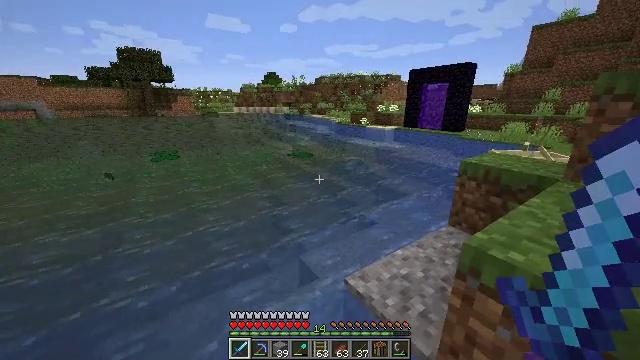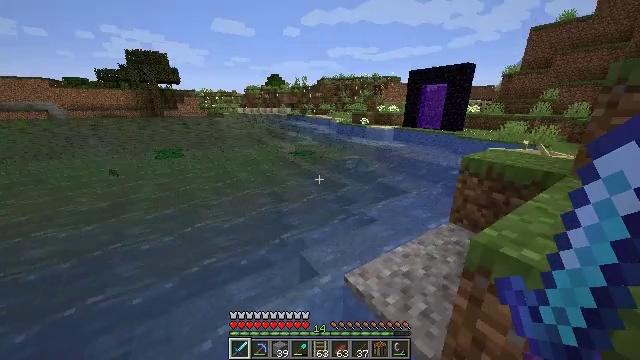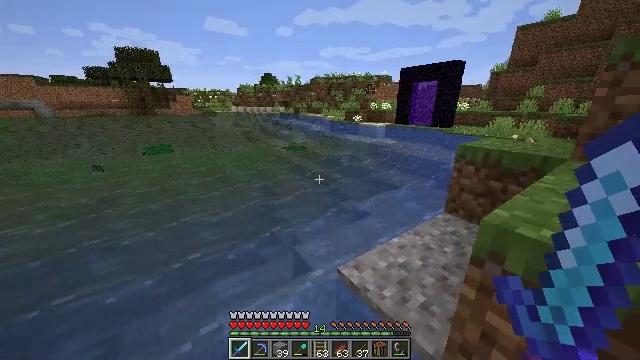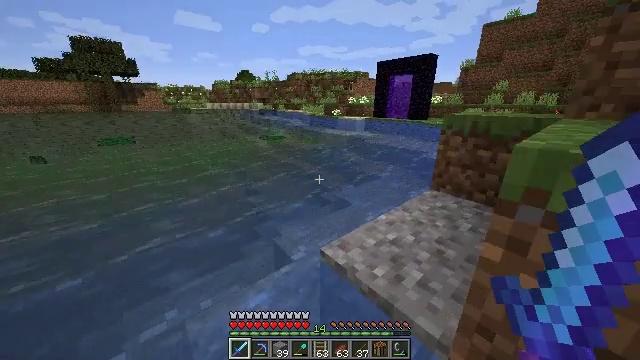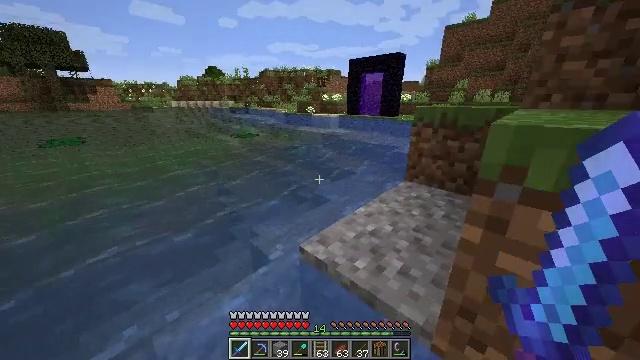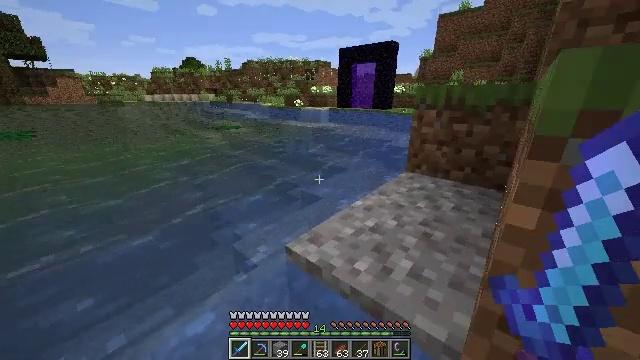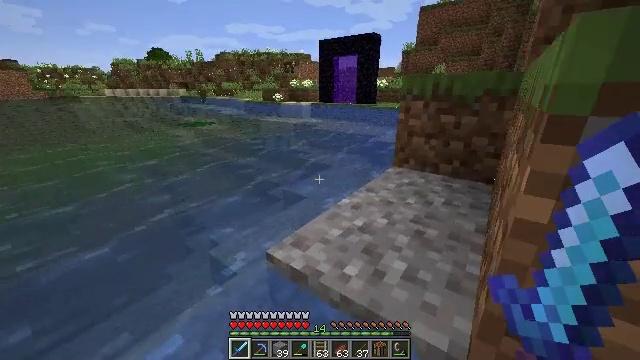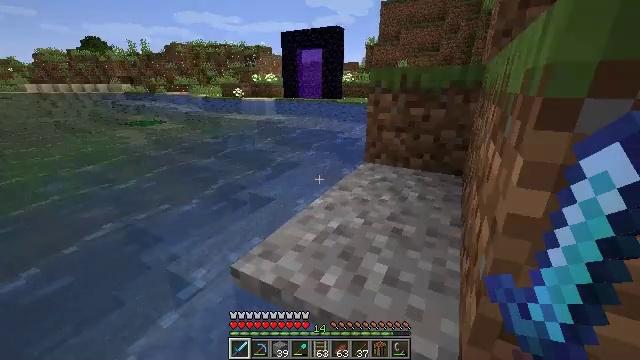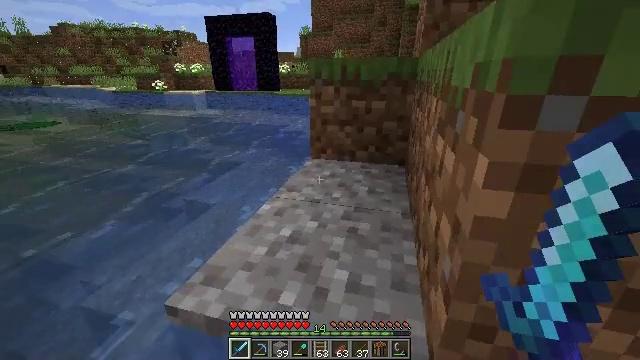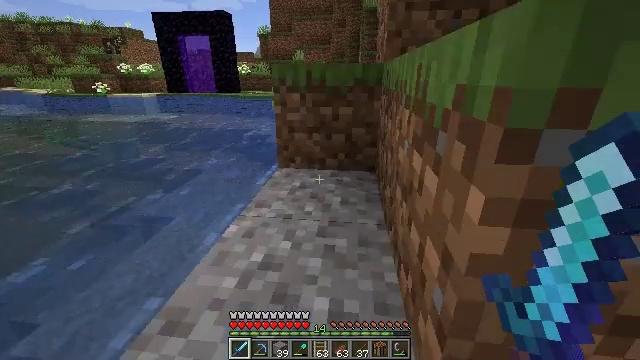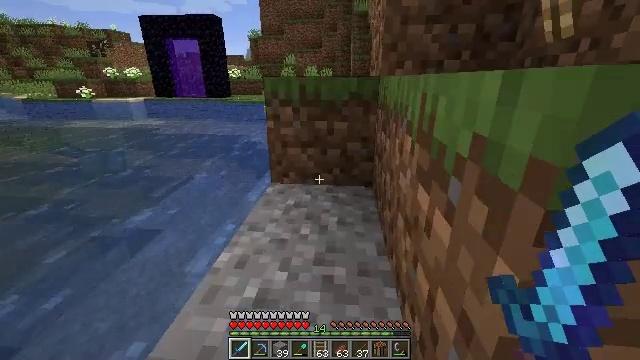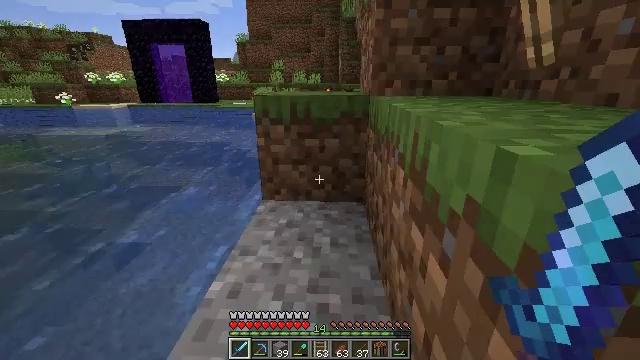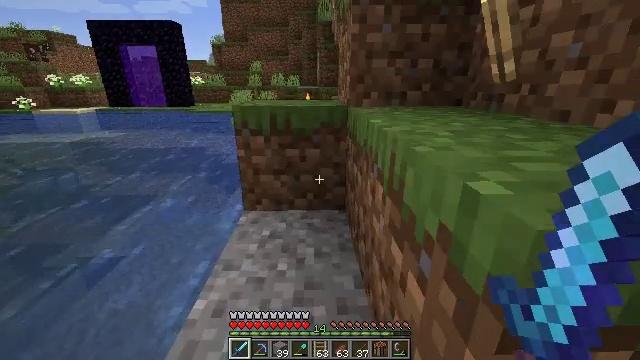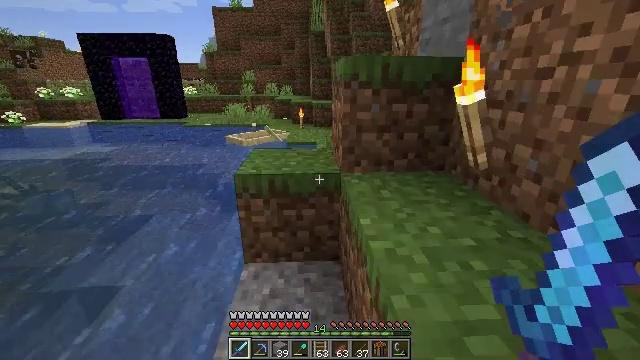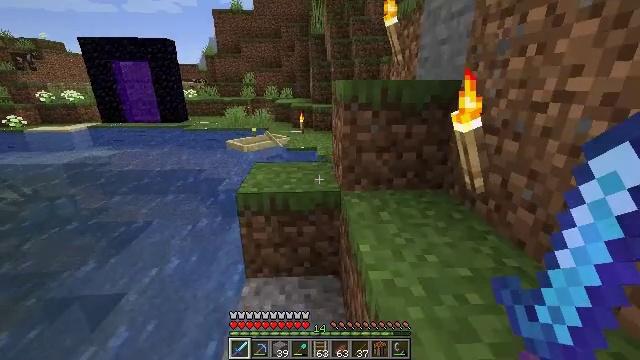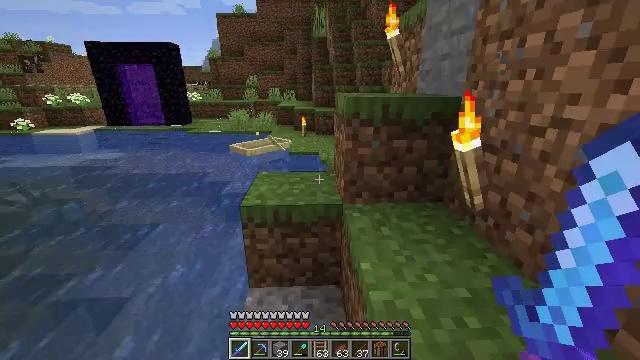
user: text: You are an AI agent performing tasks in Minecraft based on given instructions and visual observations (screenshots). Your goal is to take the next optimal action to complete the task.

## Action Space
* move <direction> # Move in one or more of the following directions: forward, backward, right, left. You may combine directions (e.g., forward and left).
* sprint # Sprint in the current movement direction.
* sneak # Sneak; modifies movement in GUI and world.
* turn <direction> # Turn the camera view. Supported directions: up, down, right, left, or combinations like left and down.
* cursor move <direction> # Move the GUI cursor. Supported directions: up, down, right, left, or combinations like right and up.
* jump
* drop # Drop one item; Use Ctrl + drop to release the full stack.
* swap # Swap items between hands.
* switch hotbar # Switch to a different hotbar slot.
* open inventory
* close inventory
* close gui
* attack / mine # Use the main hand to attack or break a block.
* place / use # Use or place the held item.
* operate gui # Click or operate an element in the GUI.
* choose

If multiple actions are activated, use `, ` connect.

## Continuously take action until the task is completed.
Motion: motion action
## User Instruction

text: Combat the chicken.
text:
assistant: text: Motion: move forward, sprint, jump
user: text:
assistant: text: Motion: move forward, sprint, turn right, jump
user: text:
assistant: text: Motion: move forward, sprint, turn right, jump
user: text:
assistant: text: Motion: move forward, sprint, turn right, jump
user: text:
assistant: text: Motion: move forward, sprint, turn right, jump
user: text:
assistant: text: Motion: move forward, sprint, turn right, jump
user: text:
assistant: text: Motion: move forward, sprint, turn right, jump
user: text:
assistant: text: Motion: move forward, sprint, turn right and down, jump
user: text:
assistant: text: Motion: move forward, sprint, turn right, jump
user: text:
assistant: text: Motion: move forward, sprint, turn right, jump
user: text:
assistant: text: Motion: move forward, sprint, turn right, jump
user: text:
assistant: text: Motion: move forward, sprint, turn right, jump
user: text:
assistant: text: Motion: move forward, sprint, turn right, jump
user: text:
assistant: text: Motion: move forward, sprint, jump
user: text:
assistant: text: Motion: move forward, sprint, jump
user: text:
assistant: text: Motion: move forward, sprint, turn left, jump
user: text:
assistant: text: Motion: move forward, sprint, turn up, jump
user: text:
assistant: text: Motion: move forward, sprint, turn up, jump
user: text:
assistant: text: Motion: move forward, sprint, turn right, jump
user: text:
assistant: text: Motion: move forward, sprint, turn right, jump
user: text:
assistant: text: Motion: move forward, sprint, turn right, jump
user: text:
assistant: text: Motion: move forward, sprint, turn right, jump
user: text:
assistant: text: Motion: move forward, sprint, turn right, jump
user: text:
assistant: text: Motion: move forward, sprint, turn right, jump
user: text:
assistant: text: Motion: move forward and move right, sprint, turn right, jump
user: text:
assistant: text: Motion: move forward and move right, sprint, jump
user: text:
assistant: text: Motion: move forward and move right, sprint, jump
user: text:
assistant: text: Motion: move forward, sprint, turn left and down, jump
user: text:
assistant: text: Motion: move forward, sprint, turn left and down, jump
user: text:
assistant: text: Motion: move forward, sprint, turn down, jump